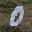
Label: 0